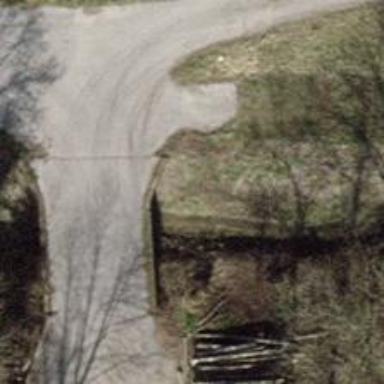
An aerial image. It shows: Paved track road with grade1 track type.